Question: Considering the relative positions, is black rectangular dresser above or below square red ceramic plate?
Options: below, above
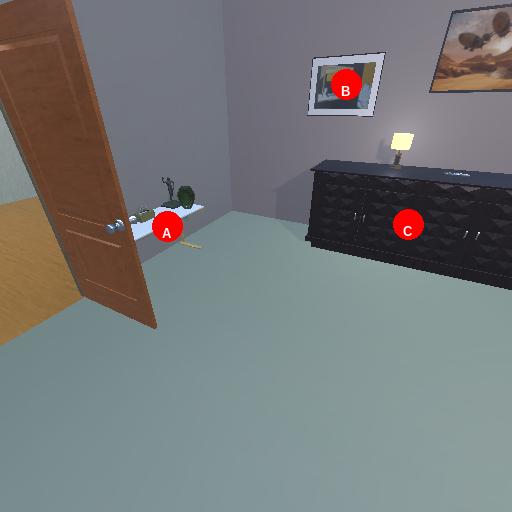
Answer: below